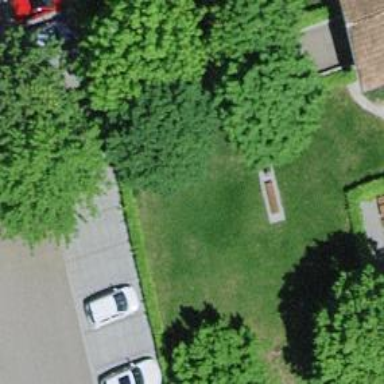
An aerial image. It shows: Bench for seating.